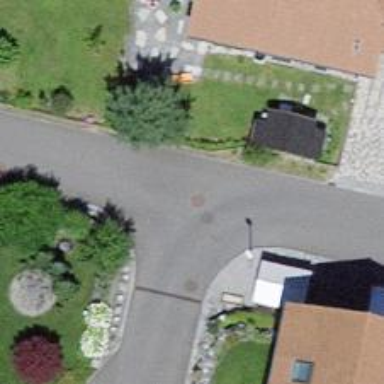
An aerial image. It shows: Residential road with asphalt surface.